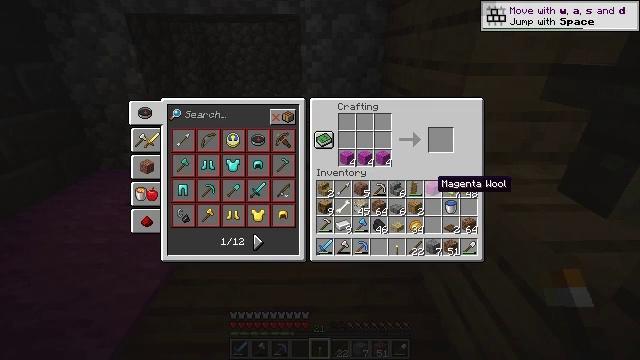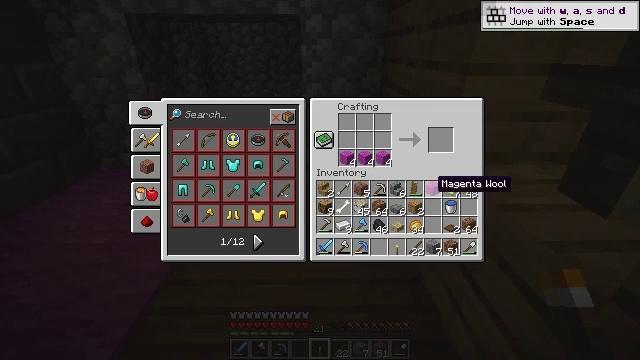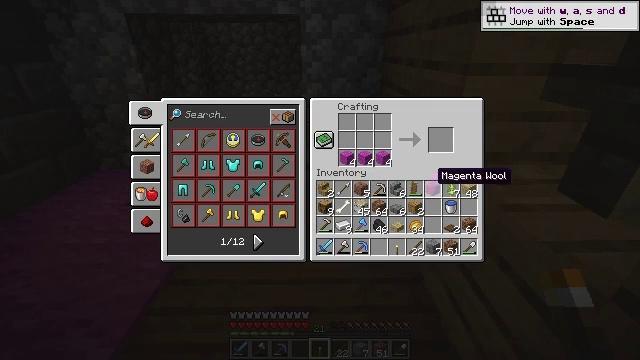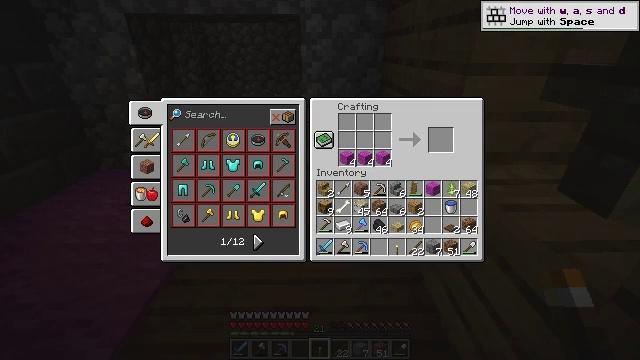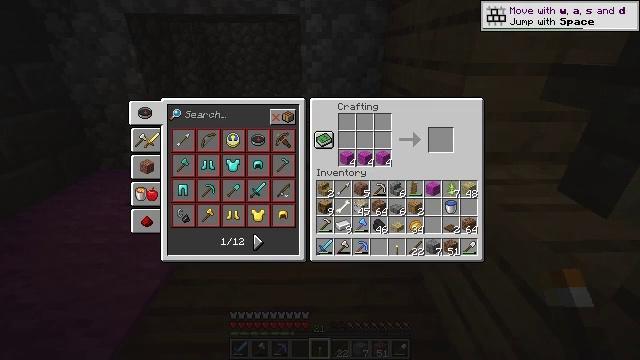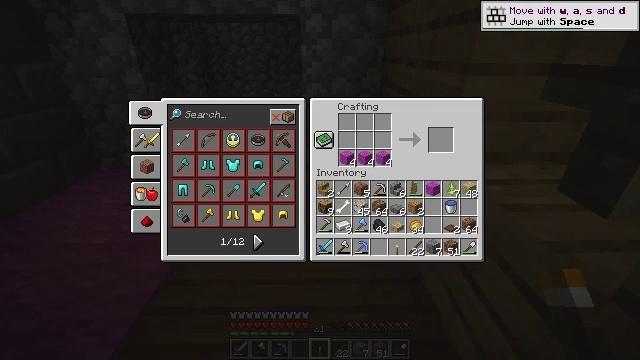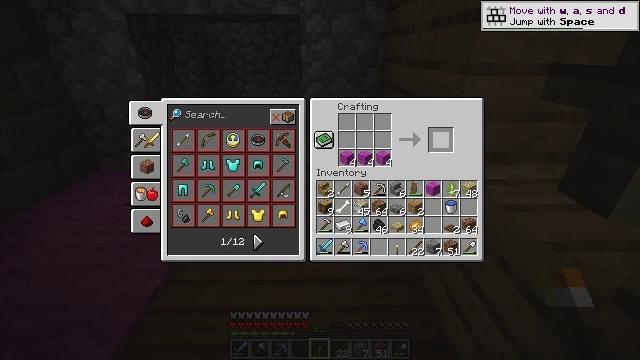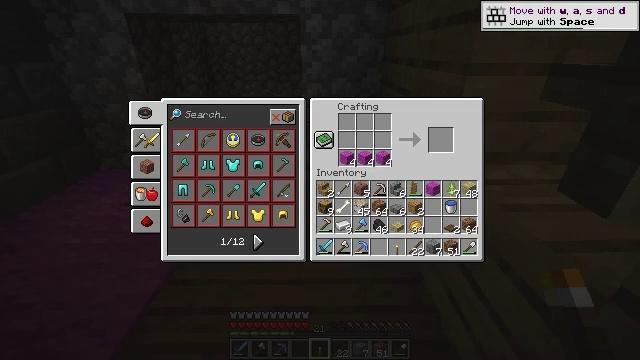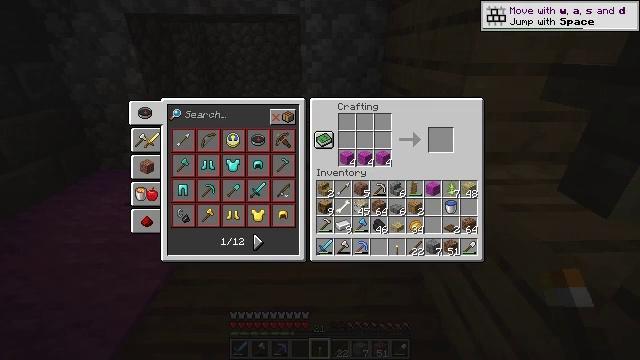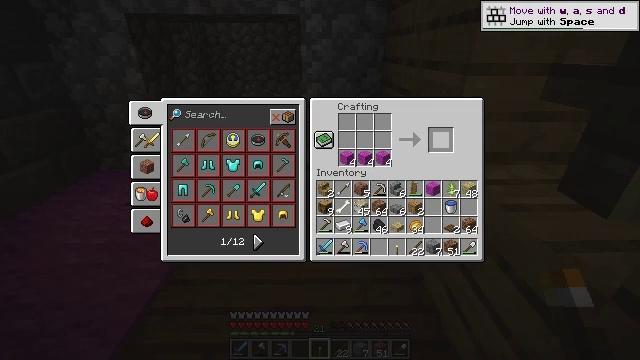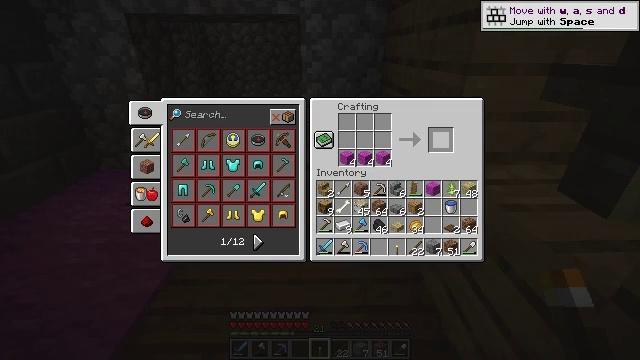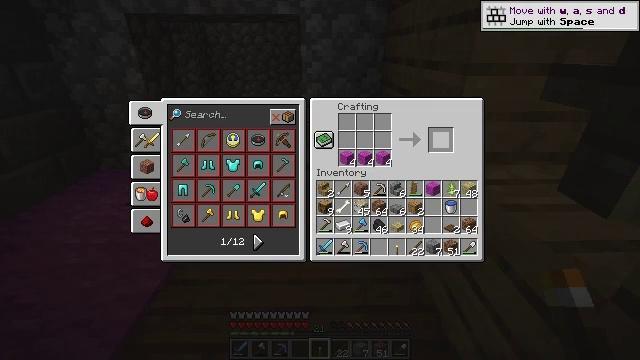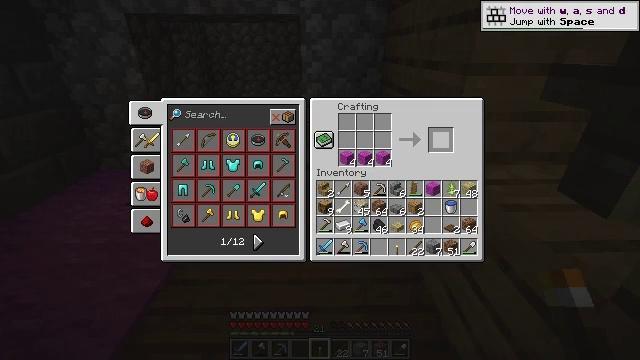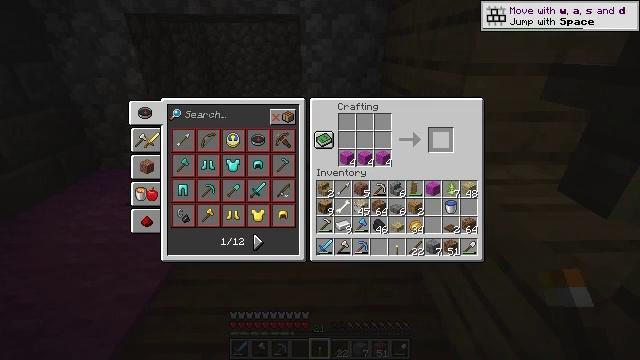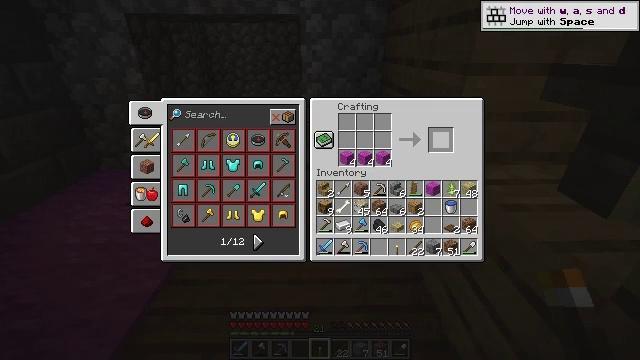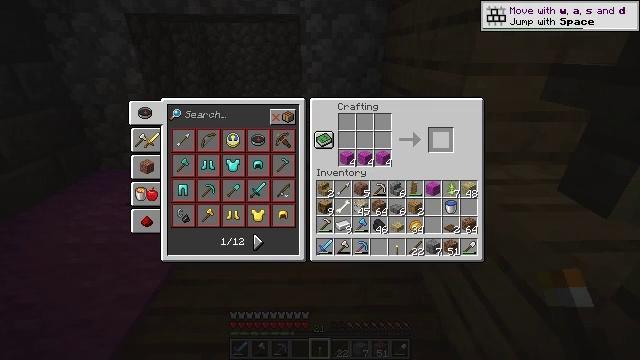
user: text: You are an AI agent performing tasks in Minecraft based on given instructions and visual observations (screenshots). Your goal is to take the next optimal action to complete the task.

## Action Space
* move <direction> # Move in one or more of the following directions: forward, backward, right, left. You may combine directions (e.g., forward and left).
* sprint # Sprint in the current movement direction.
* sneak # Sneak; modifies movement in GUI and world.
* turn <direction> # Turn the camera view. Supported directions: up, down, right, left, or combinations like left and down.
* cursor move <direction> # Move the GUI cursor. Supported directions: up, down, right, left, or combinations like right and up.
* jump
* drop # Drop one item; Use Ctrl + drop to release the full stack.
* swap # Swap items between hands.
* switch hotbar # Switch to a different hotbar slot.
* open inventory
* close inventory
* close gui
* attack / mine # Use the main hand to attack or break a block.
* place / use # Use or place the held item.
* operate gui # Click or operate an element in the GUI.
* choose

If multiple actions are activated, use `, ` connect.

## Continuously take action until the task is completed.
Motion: motion action
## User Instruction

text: Use magenta wool to craft a magenta carpet.
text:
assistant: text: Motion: no_op
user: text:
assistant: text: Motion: sneak, cursor move up
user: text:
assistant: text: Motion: sneak, cursor move up
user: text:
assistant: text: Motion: sneak, cursor move up
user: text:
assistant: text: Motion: sneak, cursor move up
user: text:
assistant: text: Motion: sneak
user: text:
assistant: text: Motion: sneak
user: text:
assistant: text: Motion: sneak
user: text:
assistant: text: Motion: sneak
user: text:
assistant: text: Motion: sneak, cursor move down
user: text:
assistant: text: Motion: sneak
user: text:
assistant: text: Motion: sneak
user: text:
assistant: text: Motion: sneak
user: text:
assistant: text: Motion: sneak
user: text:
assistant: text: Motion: sneak
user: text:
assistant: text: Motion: sneak
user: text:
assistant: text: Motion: sneak
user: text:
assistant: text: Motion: sneak
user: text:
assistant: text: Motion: cursor move left
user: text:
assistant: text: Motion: cursor move left
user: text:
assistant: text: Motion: cursor move left
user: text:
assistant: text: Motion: cursor move left
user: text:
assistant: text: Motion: no_op
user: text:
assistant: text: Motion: no_op
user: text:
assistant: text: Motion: operate gui
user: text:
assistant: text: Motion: operate gui
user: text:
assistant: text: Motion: cursor move right and down
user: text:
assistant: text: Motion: cursor move right and down
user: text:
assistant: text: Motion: no_op
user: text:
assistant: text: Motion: no_op